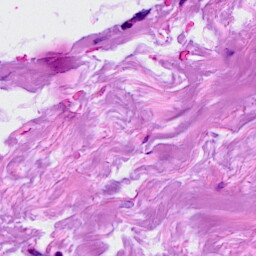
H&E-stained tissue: Breast